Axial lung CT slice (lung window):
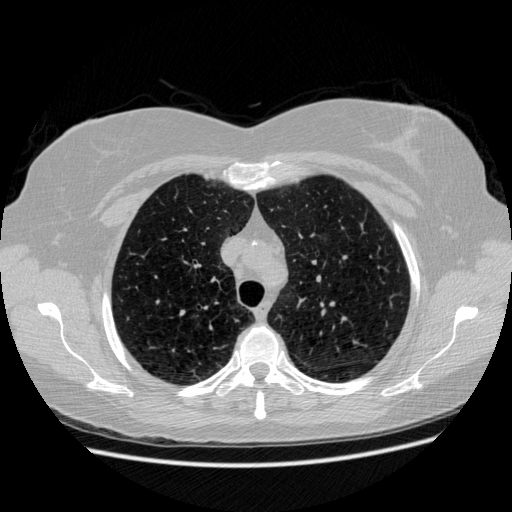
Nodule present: no